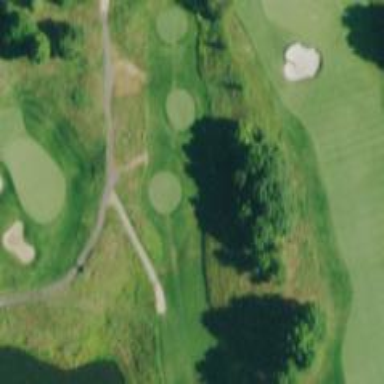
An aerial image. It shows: Service road designated as golf cart path.